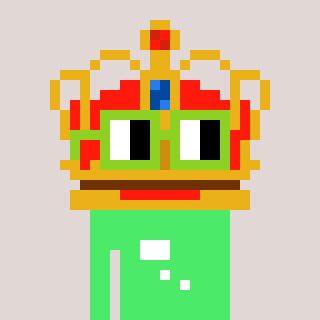
a pixel art character with square light green glasses, a crown-shaped head and a teal-colored body on a warm background